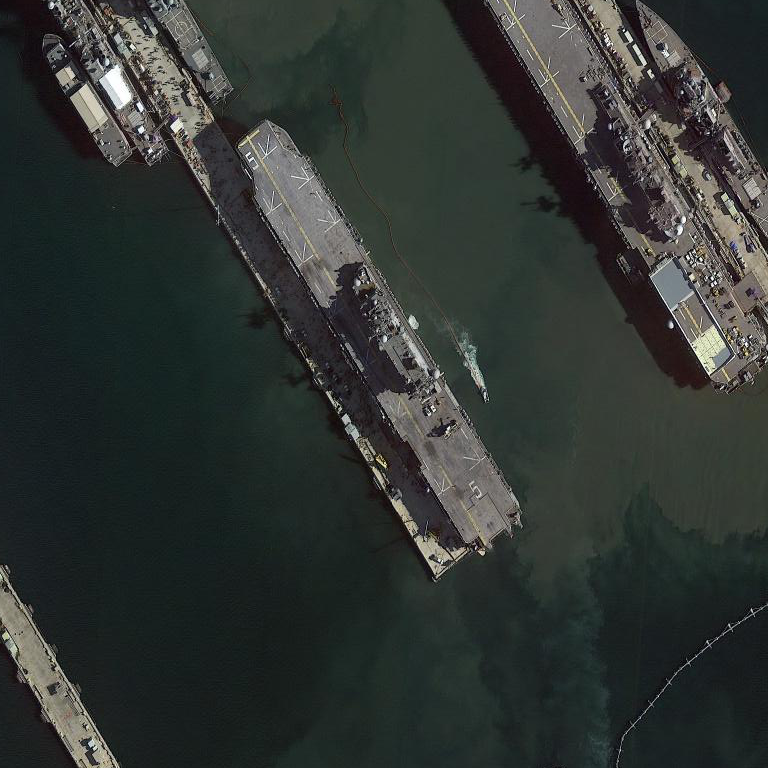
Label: assault